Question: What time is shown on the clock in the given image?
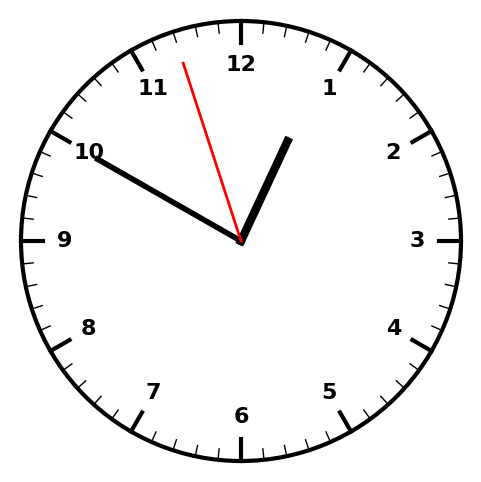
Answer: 12:49:57